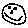
Label: smiley face